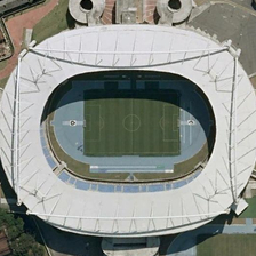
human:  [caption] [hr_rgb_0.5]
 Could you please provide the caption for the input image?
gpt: a football field is at the center of a grey stadium in the form of a track.

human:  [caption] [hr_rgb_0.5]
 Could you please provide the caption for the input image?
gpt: The football field is located in the center of a circular one-way playground.

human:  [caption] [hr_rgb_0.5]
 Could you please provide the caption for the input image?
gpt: A football field is located in the center of a gray stadium shaped like a circular track.

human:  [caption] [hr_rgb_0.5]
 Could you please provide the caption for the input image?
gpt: The football ground is at the center of a grey stadium in the shape of a ring runway.

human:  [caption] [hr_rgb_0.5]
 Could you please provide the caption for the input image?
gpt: A football field is at the center of a gray stadium in the form of a ring track.